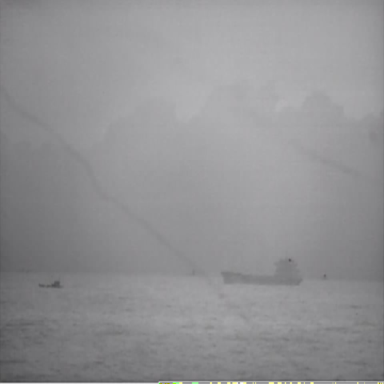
There are two objects shown in the infrared image, including a liner, and a bulk_carrier.